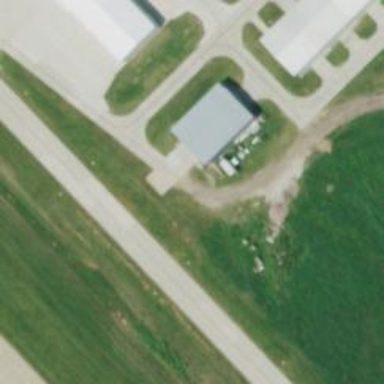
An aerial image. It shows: Image of taxiway at airport.